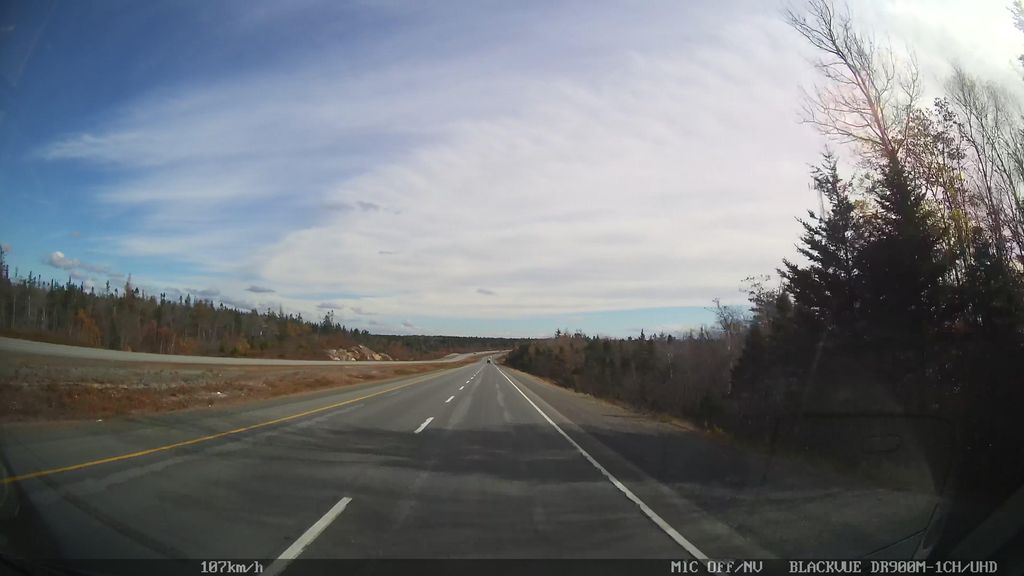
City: halifax